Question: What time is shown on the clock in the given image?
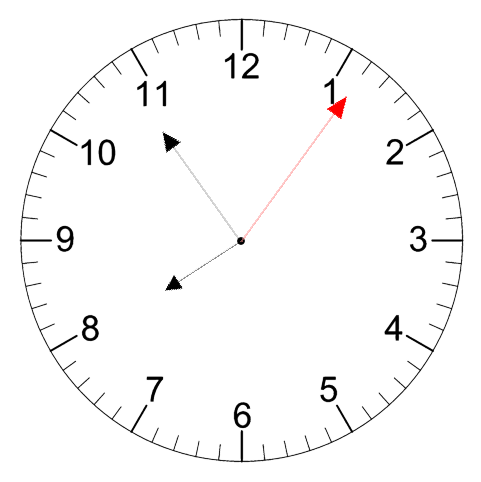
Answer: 07:54:06